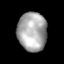
Tissue: lung
Cell type: Myeloid cells
Senescence score: 0.2383
Nuclear area (px): 1103
Mean DAPI intensity: 168.956